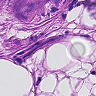
Metastatic tissue present: yes